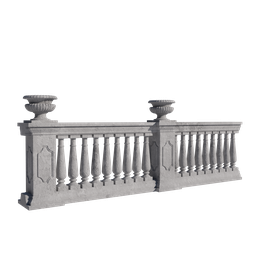
Label: architecture